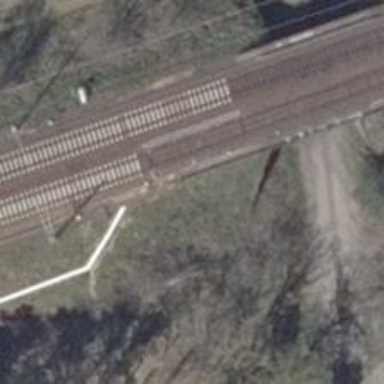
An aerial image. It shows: Railway switch with the turnout side on the left.